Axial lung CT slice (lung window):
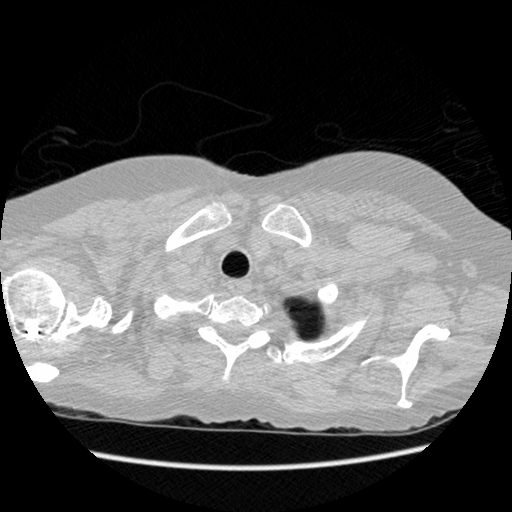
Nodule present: no